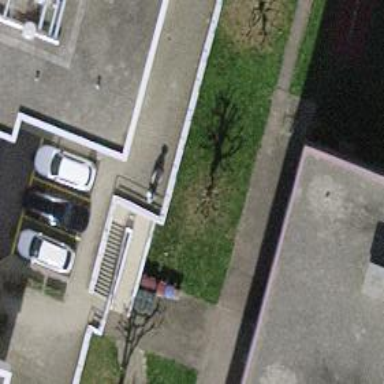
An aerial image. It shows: Steps with asphalt surface.